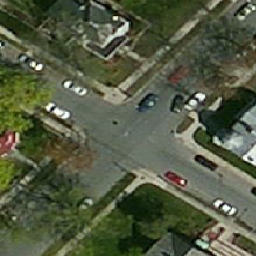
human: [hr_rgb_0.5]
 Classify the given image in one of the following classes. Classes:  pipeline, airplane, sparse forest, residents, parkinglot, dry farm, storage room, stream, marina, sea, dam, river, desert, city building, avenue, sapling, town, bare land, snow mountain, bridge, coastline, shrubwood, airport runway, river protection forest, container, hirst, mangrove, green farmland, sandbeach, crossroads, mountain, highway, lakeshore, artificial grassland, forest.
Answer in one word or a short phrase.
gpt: crossroads